Question: My code for a reaction tester works perfectly and as it should in simulation. But when I move it to my FPGA device it just stalls as soon as I press the start button and I cannot figure out what goes wrong as it is working perfectly in simulation.
The concept is, when reset is pressed display 'Hi' on the screen, when 'start' is pressed, pick a random value from 'LFSR' and count up to max value, thus making it a random delay. When max count for this reg is reached turn on the led, start the timer and wait for the 'stop' button to be pressed.
Here is a screenshot of the code working in simulation:

Here '0000' is normal as notice that ticker starts incrementing and when it reaches its desired value it increments the timer making it '0001', so if I scroll forward enough it shows proper operation.
Here is the commented code, I added the '(* KEEP = "TRUE" *)reg [1:0] sel;' because during optimization the 'sel' signal was removed as it was declared but never called, but obviously I needed it as it is.
'''
reg [12:0] random, random_next, random_done; //**13 bit for simulation purposes
reg [4:0] count_r, count_next_r; //to keep track of the shifts. 5 bit register to count up to 30
wire feedback = random[12] ^ random[3] ^ random[2] ^ random[0]; //**for simulation
always @ (posedge clock or posedge reset)
begin
if (reset)
begin
random <= 13'hF; //**An LFSR cannot have an all 0 state, thus reset to FF
count_r <= 0;
end
else
begin
random <= random_next;
count_r <= count_next_r;
end
end
always @ (*)
begin
random_next = random; //default state stays the same
count_next_r = count_r;
random_next = {random[11:0], feedback}; //**shift left the xor'd every posedge clock
count_next_r = count_r + 1;
if (count_r == 13) //**for implementation its 30, simulation its 13
begin
count_next_r = 0;
random_done = random; //assign the random number to output after 13 shifts
end
end
//random number block ends
reg outled;
reg [3:0] reg_d0, reg_d1, reg_d2, reg_d3; //registers that will hold the individual counts
(* KEEP = "TRUE" *)reg [1:0] sel;
localparam [1:0]
idle = 2'b00,
starting = 2'b01,
time_it = 2'b10,
done = 2'b11;
reg [1:0] state_reg, state_next;
reg [12:0] count_reg, count_next; //**change for simulation, 30 bits for implementation, 13 bits for simulation
always @ (posedge clock or posedge reset)
begin
if(reset)
begin
state_reg <= idle;
count_reg <= 0;
end
else
begin
state_reg <= state_next;
count_reg <= count_next;
end
end
reg go_start;
always @ (*)
begin
state_next = state_reg; //default state stays the same
count_next = count_reg;
case(state_reg)
idle:
begin
//DISPLAY HI HERE
sel = 2'b00;
if(start)
begin
count_next = random_done; //get the random number from LFSR module
state_next = starting;
end
end
starting:
begin
if(count_next == 8191) // **750M equals a delay of 15 seconds.
begin //and starting from 'rand' ensures a random delay
outled = 1'b1; //turn on the led
state_next = time_it; //go to next state
end
else
count_next = count_reg + 1;
end
time_it:
begin
sel = 2'b01; //start the timer
state_next = done;
end
done:
begin
if(stop)
begin
sel = 2'b10; //stop the timer
outled = 1'b0;
end
end
endcase
case(sel)
2'b00: //hi
begin
go_start = 0; //make sure timer module is off
regd0 = 4'd12;
regd1 = 4'd11;
regd2 = 4'd10;
regd3 = 4'd12;
end
2'b01: //timer
begin
go_start = 1'b1; //enable start signal to start timer
regd0 = reg_d0;
regd1 = reg_d1;
regd2 = reg_d2;
regd3 = reg_d3;
end
2'b10: //stop timer
begin
go_start = 1'b0;
end
default:
begin
regd0 = 4'bx;
regd1 = 4'bx;
regd2 = 4'bx;
regd3 = 4'bx;
end
endcase
end
//the stopwatch block
reg [15:0] ticker; //**16 bits needed to count up to 50K bits, 10 bit for simulation
wire click;
//the mod 50K clock to generate a tick ever 0.001 second
always @ (posedge clock or posedge reset)
begin
if(reset)
ticker <= 0;
else if(ticker == 50000) //**if it reaches the desired max value of 50K reset it, 500 for simulation
ticker <= 0;
else if(go_start) //only start if the input is set high
ticker <= ticker + 1;
end
assign click = ((ticker == 50000)?1'b1:1'b0); //**click to be assigned high every 0.001 second
always @ (posedge clock or posedge reset)
begin
if (reset)
begin
reg_d0 <= 0;
reg_d1 <= 0;
reg_d2 <= 0;
reg_d3 <= 0;
end
else if (click) //increment at every click
begin
if(reg_d0 == 9) //xxx9 - the 0.001 second digit
begin //if_1
reg_d0 <= 0;
if (reg_d1 == 9) //xx99
begin // if_2
reg_d1 <= 0;
if (reg_d2 == 5) //x599 - the two digit seconds digits
begin //if_3
reg_d2 <= 0;
if(reg_d3 == 9) //9599 - The minute digit
reg_d3 <= 0;
else
reg_d3 <= reg_d3 + 1;
end
else //else_3
reg_d2 <= reg_d2 + 1;
end
else //else_2
reg_d1 <= reg_d1 + 1;
end
else //else_1
reg_d0 <= reg_d0 + 1;
end
end
'''
And here is the display circuit that will take the 'regd0-regd3' values.
'''
localparam N = 18; //18 for implementation, 8 for simulation
reg [N-1:0]count;
always @ (posedge clock or posedge reset)
begin
if (reset)
count <= 0;
else
count <= count + 1;
end
reg [3:0]sseg;
reg [3:0]an_temp;
reg reg_dp;
always @ (*)
begin
case(count[N-1:N-2]) //MSB and MSB-1 for multiplexing
2'b00 :
begin
sseg = first;
an_temp = 4'b1110;
reg_dp = 1'b1;
end
2'b01:
begin
sseg = second;
an_temp = 4'b1101;
reg_dp = 1'b0;
end
2'b10:
begin
sseg = third;
an_temp = 4'b1011;
reg_dp = 1'b1;
end
2'b11:
begin
sseg = fourth;
an_temp = 4'b0111;
reg_dp = 1'b0;
end
endcase
end
assign an_m = an_temp;
reg [6:0] sseg_temp;
always @ (*)
begin
case(sseg)
4'd0 : sseg_temp = 7'b1000000; //display 0
4'd1 : sseg_temp = 7'b1111001; //display 1
4'd2 : sseg_temp = 7'b0100100;// display 2
4'd3 : sseg_temp = 7'b0110000;
4'd4 : sseg_temp = 7'b0011001;
4'd5 : sseg_temp = 7'b0010010;
4'd6 : sseg_temp = 7'b0000010;
4'd7 : sseg_temp = 7'b1111000;
4'd8 : sseg_temp = 7'b0000000;
4'd9 : sseg_temp = 7'b0010000;
4'd10 : sseg_temp = 7'b0001001; //to display H
4'd11 : sseg_temp = 7'b1001111; //to display I
default : sseg_temp = 7'b0111111; //dash
endcase
end
assign {g_m, f_m, e_m, d_m, c_m, b_m, a_m} = sseg_temp;
assign dp_m = reg_dp;
endmodule
'''
When I move it on to my FPGA device at reset "Hi" is displayed as it should but when I press 'start' the display just shows '0000' and stays at that. The led wont turn on either so that means the times was never initialized after the 'start' button was pressed. I have been trying to sort this out for days now and cant seem to figure out why this is happening. What does one do when something works in simulation but does not work as its supposed to in hardware?
'''
//Block for LFSR random number generator
reg [12:0] random, random_next, random_done; //**13 bit for simulation purposes
//reg [29:0] random, random_next, random_done; //30 bit register to keep track upto 15 seconds
reg [4:0] count_r, count_next_r; //to keep track of the shifts. 5 bit register to count up to 30
//wire feedback = random[29] ^ random[5] ^ random[3] ^ random[0];
wire feedback = random[12] ^ random[3] ^ random[2] ^ random[0]; //**for simulation
always @ (posedge clock or posedge reset)
begin
if (reset)
begin
random <= 13'hF; //**An LFSR cannot have an all 0 state, thus reset to FF
count_r <= 0;
end
else
begin
random <= random_next;
count_r <= count_next_r;
end
end
always @ (*)
begin
random_next = random; //default state stays the same
count_next_r = count_r;
random_next = {random[11:0], feedback}; //**shift left the xor'd every posedge clock
//count_next_r = count_r + 1;
if (count_r == 13) //**for implementation its 30, simulation its 13
begin
count_next_r = 0;
random_done = random; //assign the random number to output after 13 shifts
end
else
begin
count_next_r = count_r + 1;
random_done = 13'b0;
end
end
//random number block ends
reg outled;
reg [3:0] reg_d0, reg_d1, reg_d2, reg_d3; //registers that will hold the individual counts
/*(* KEEP = "TRUE" *)*/reg [1:0] sel, sel_next;
localparam [1:0]
idle = 2'b00,
starting = 2'b01,
time_it = 2'b10,
done = 2'b11;
reg [1:0] state_reg, state_next;
reg [12:0] count_reg, count_next; //**change for simulation, 30 bits for implementation, 13 bits for simulation
always @ (posedge clock or posedge reset)
begin
if(reset)
begin
state_reg <= idle;
count_reg <= 0;
sel <=0;
end
else
begin
state_reg <= state_next;
count_reg <= count_next;
sel <= sel_next;
end
end
reg go_start;
always @ (*)
begin
state_next = state_reg; //default state stays the same
count_next = count_reg;
sel_next = sel;
case(state_reg)
idle:
begin
//DISPLAY HI HERE
//sel_next = 2'b00;
if(start)
begin
count_next = random_done; //get the random number from LFSR module
state_next = starting;
end
end
starting:
begin
if(count_next == 8191) // **750M equals a delay of 15 seconds.
begin //and starting from 'rand' ensures a random delay
outled = 1'b1; //turn on the led
state_next = time_it; //go to next state
end
else
begin
count_next = count_reg + 1;
outled = 1'b0;
end
end
time_it:
begin
sel_next = 2'b01; //start the timer
state_next = done;
end
done:
begin
if(stop)
begin
sel_next = 2'b10; //stop the timer
outled = 1'b0;
end
end
endcase
case(sel_next)
2'b00: //hi
begin
go_start = 0; //make sure timer module is off
regd0 = 4'd12;
regd1 = 4'd11;
regd2 = 4'd10;
regd3 = 4'd12;
end
2'b01: //timer
begin
go_start = 1'b1; //enable start signal to start timer
regd0 = reg_d0;
regd1 = reg_d1;
regd2 = reg_d2;
regd3 = reg_d3;
end
2'b10: //stop timer
begin
go_start = 1'b0;
regd0 = reg_d0;
regd1 = reg_d1;
regd2 = reg_d2;
regd3 = reg_d3;
end
2'b11:
begin
regd0 = 4'd12;
regd1 = 4'd12;
regd2 = 4'd12;
regd3 = 4'd12;
go_start = 1'b0;
end
default:
begin
regd0 = 4'd12;
regd1 = 4'd12;
regd2 = 4'd12;
regd3 = 4'd12;
go_start = 1'b0;
end
endcase
end
//the stopwatch block
reg [15:0] ticker; //**16 bits needed to count up to 50K bits, 10 bit for simulation
wire click;
//the mod 50K clock to generate a tick ever 0.001 second
always @ (posedge clock or posedge reset)
begin
if(reset)
ticker <= 0;
else if(ticker == 50000) //**if it reaches the desired max value of 50K reset it, 500 for simulation
ticker <= 0;
else if(go_start) //only start if the input is set high
ticker <= ticker + 1;
end
assign click = ((ticker == 50000)?1'b1:1'b0); //**click to be assigned high every 0.001 second
always @ (posedge clock or posedge reset)
begin
if (reset)
begin
reg_d0 <= 0;
reg_d1 <= 0;
reg_d2 <= 0;
reg_d3 <= 0;
end
else if (click) //increment at every click
begin
if(reg_d0 == 9) //xxx9 - the 0.001 second digit
begin //if_1
reg_d0 <= 0;
if (reg_d1 == 9) //xx99
begin // if_2
reg_d1 <= 0;
if (reg_d2 == 5) //x599 - the two digit seconds digits
begin //if_3
reg_d2 <= 0;
if(reg_d3 == 9) //9599 - The minute digit
reg_d3 <= 0;
else
reg_d3 <= reg_d3 + 1;
end
else //else_3
reg_d2 <= reg_d2 + 1;
end
else //else_2
reg_d1 <= reg_d1 + 1;
end
else //else_1
reg_d0 <= reg_d0 + 1;
end
end
assign led = outled;
endmodule
'''
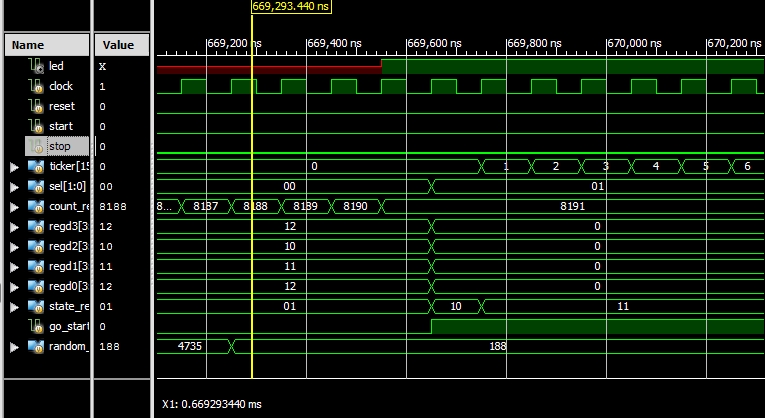
Answer: Have you scrubbed your synthesis logs for anything like warnings or errors? The first thing I would do would figure out what's going on with that 'sel' signal. If synthesis thinks it is not used then something is very wrong with it, you shouldn't have to override it with any special KEEP directive.
For one thing I notice that you have inferred a latch on 'sel' as you don't assign it in every state. Inferring latches is no problem for simulation, but your FPGA may not like it.
May want to read: <URL>
You have quite a few other inferred latches as well: 'outled', 'regd0-3', 'random_done', 'go_start', and maybe others. You should try to clean these all up before trying to debug anything on the FPGA.